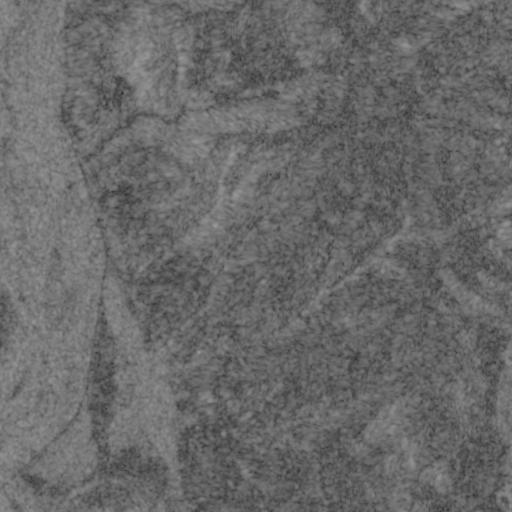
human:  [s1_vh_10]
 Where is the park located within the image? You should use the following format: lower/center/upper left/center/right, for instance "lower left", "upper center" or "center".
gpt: The park is located in the center right of the image.
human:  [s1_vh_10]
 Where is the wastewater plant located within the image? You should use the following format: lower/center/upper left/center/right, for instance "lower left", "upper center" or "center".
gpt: The wastewater plant is located in the lower right of the image.
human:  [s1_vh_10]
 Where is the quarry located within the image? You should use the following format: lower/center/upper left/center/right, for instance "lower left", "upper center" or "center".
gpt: There is no quarry in the image.

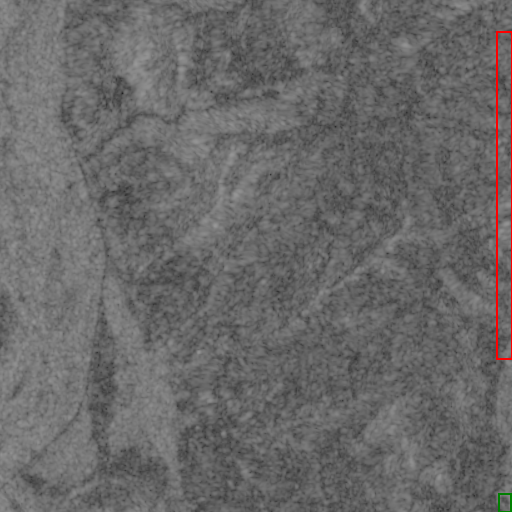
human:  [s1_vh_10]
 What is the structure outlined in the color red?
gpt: The structure outlined in red is a park.
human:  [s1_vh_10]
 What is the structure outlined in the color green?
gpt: The structure outlined in green is a wastewater plant.
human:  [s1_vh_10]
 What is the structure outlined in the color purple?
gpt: There is no purple outline.